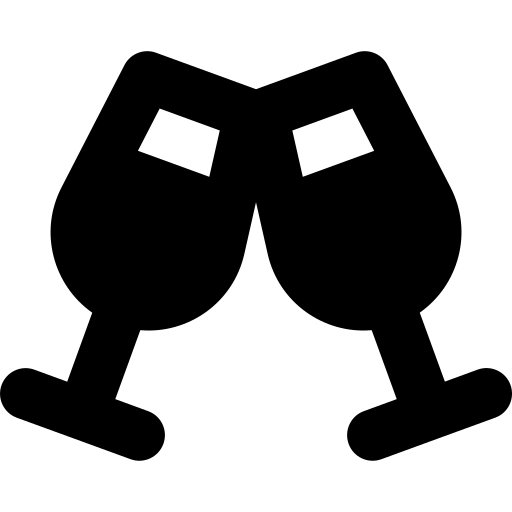
Tags: icon, FontAwesome, fa-icon, solid, champagne, glasses